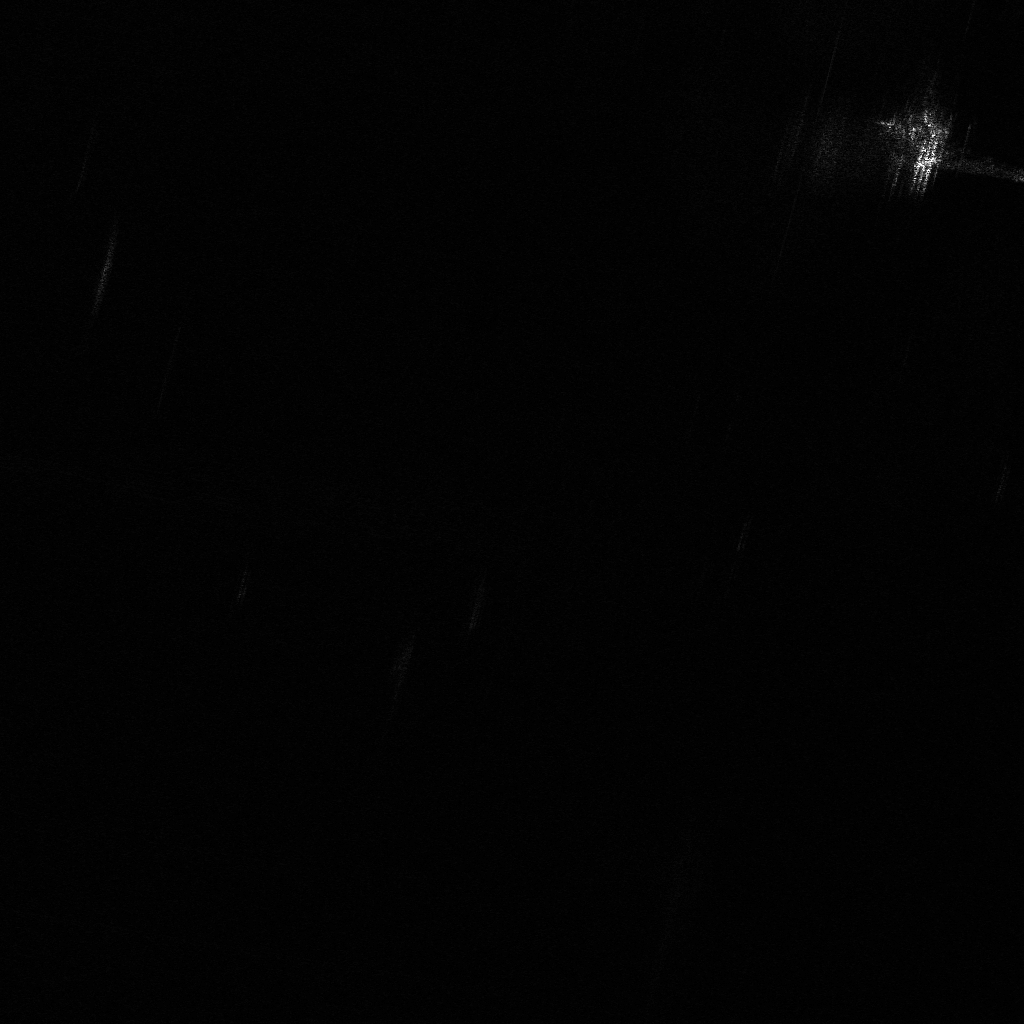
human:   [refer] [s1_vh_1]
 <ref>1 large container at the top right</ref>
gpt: <box>[[86, 12, 94, 15, 11]]</box>